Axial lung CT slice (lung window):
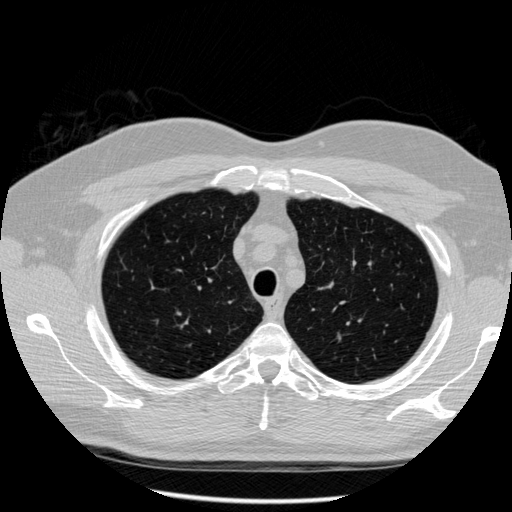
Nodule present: no